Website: home-depot
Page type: account-selection
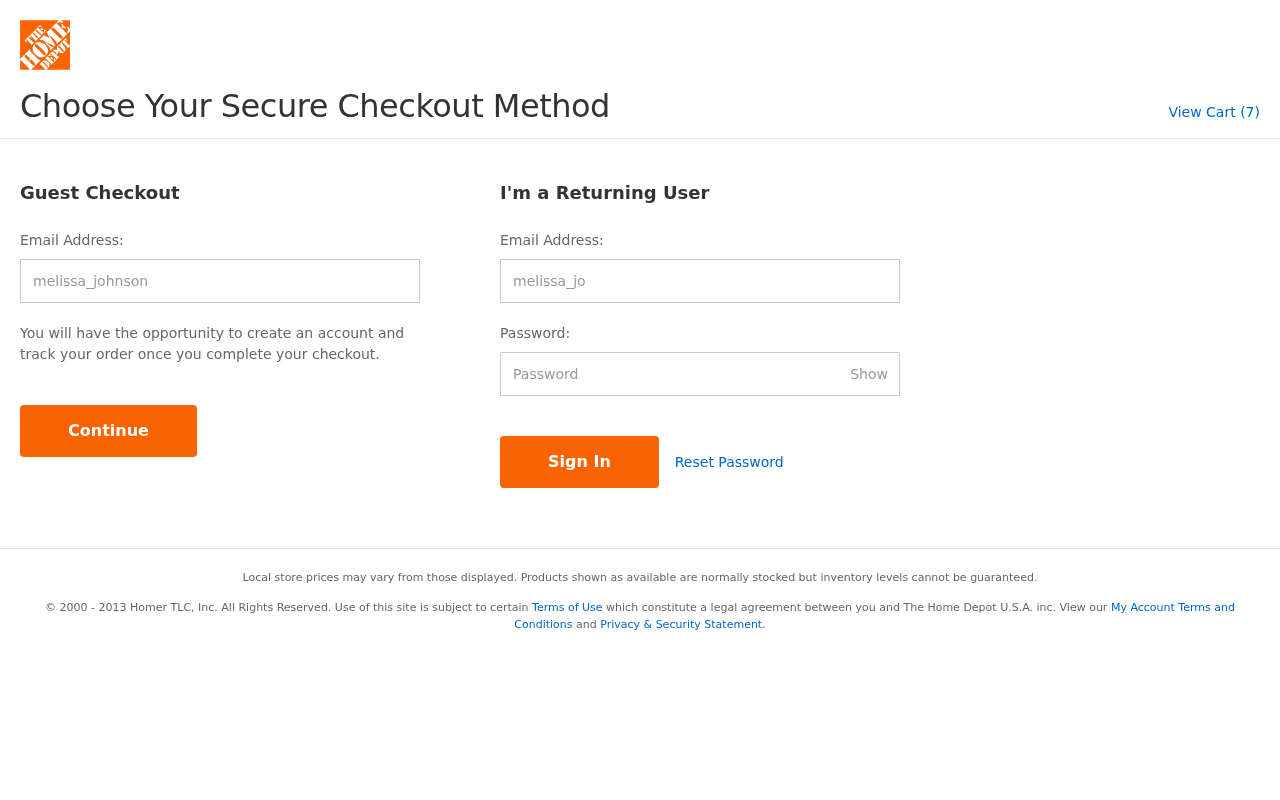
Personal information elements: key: PII_LOGIN_USERNAME
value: melissa_johnson
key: PII_LOGIN_USERNAME2
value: melissa_johnson
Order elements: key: ORDER_NUM_ITEMS
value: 7